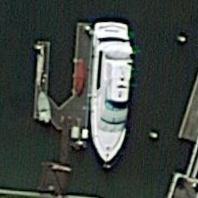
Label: Civil_yacht